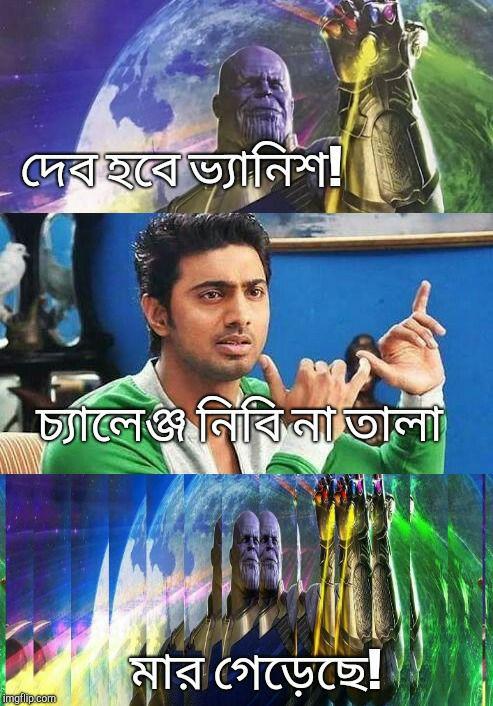
Text: দেব হবে ভ্যানিশ। চ্যালেঞ্জ নিবি না তালা। মার গেড়েছে।
Label: Non Hate